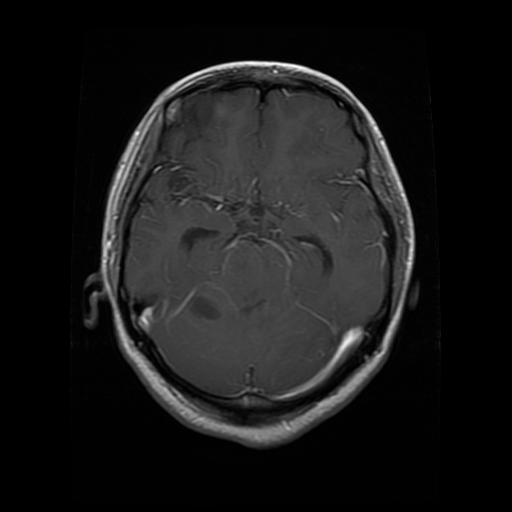
Label: glioma